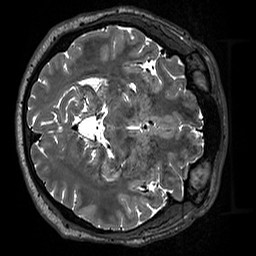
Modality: T2w
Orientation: axial
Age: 43
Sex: male
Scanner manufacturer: siemens
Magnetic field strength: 3 T
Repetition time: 3.2 s
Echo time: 0.412 s